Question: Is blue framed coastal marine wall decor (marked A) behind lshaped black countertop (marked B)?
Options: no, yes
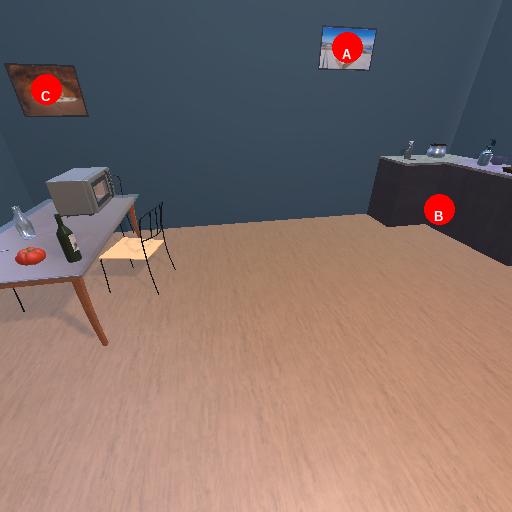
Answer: no